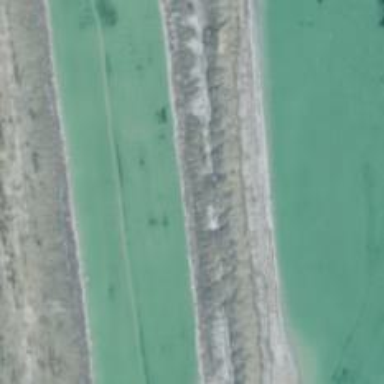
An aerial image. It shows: Salt pond.